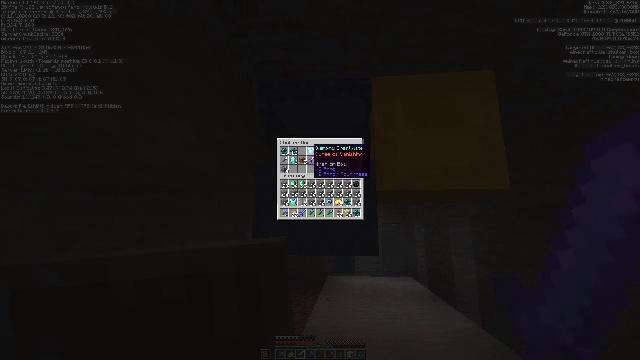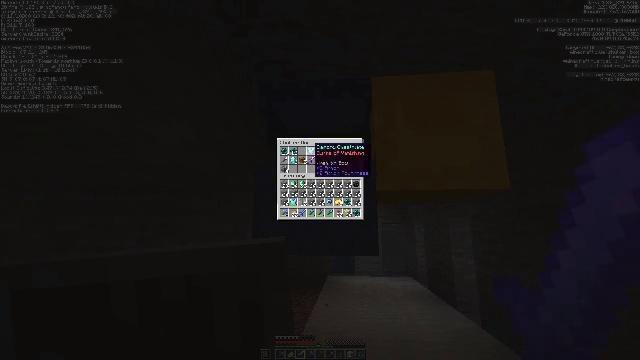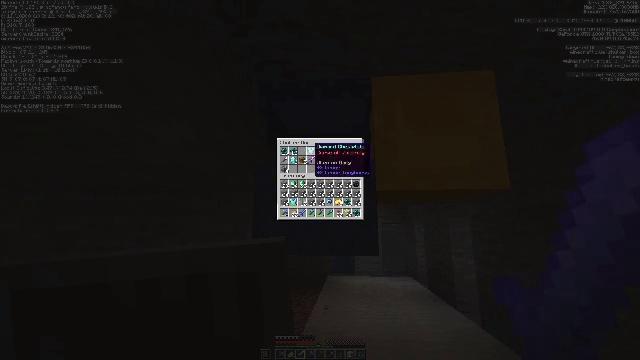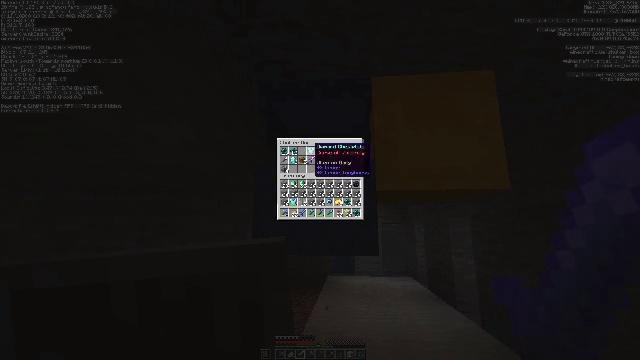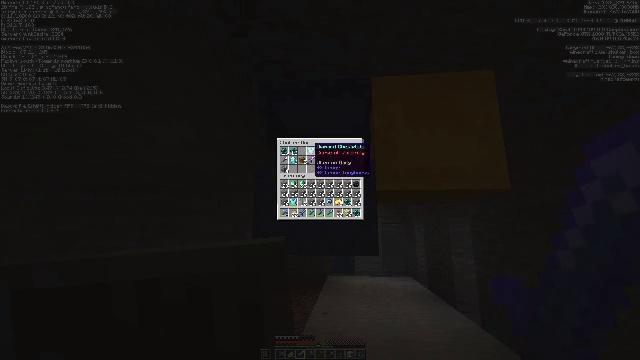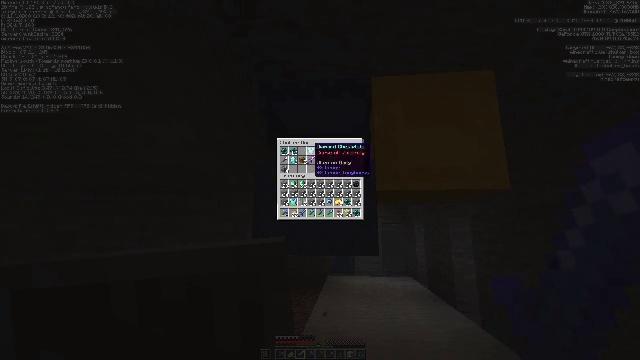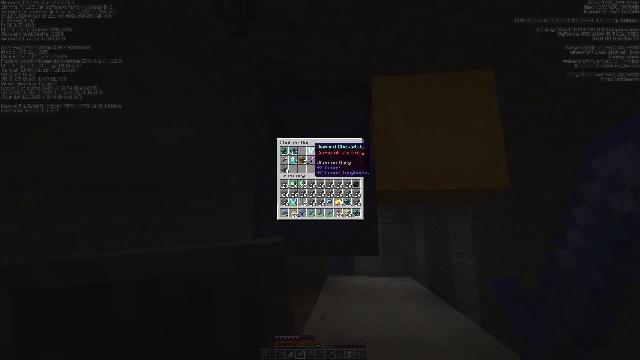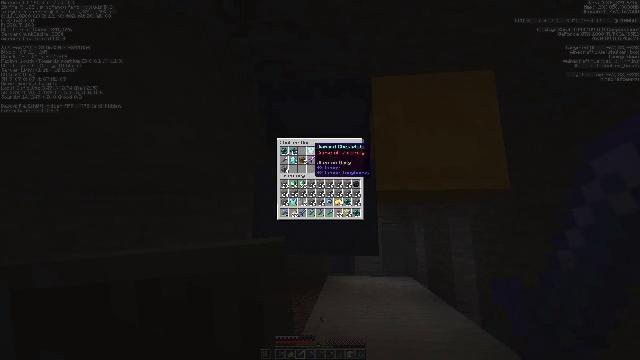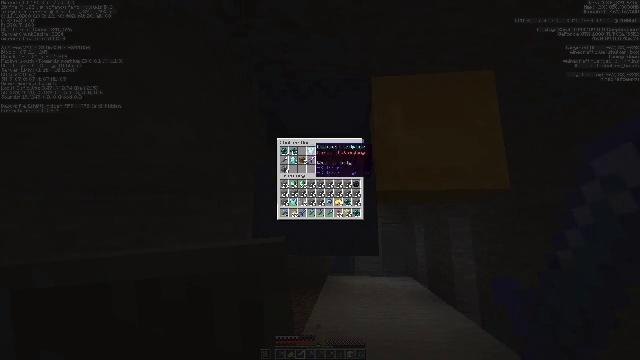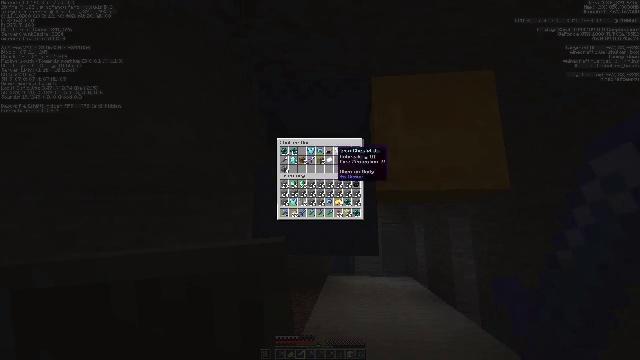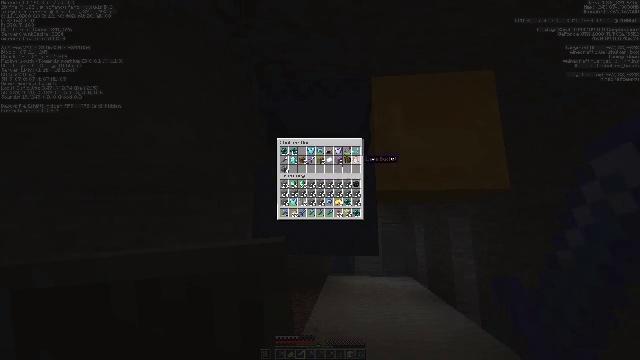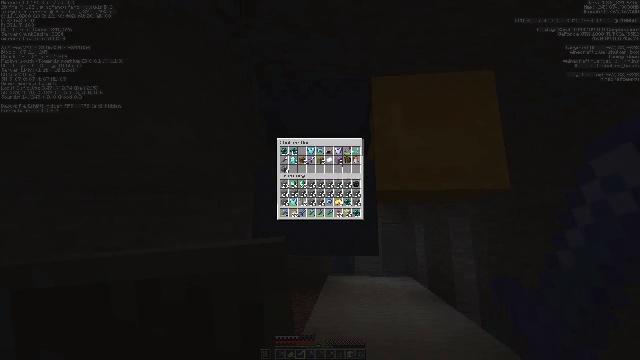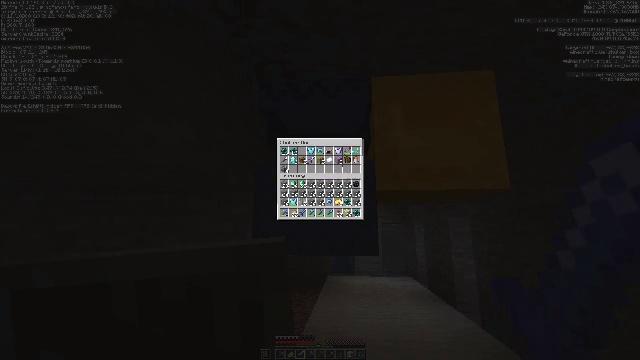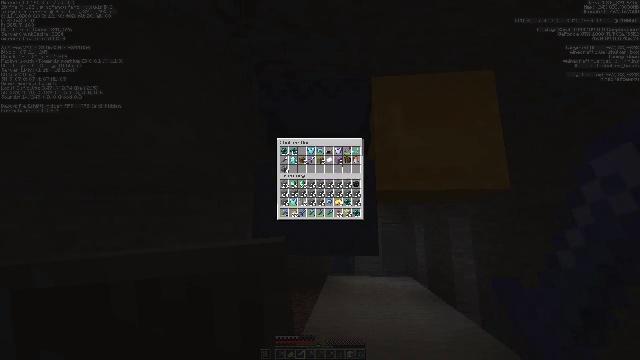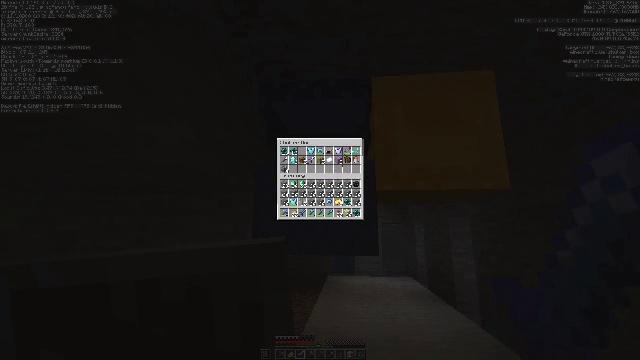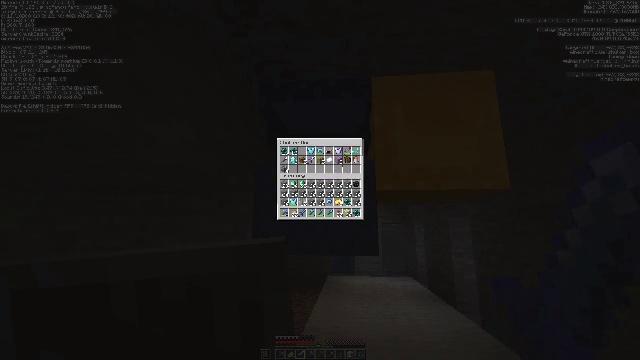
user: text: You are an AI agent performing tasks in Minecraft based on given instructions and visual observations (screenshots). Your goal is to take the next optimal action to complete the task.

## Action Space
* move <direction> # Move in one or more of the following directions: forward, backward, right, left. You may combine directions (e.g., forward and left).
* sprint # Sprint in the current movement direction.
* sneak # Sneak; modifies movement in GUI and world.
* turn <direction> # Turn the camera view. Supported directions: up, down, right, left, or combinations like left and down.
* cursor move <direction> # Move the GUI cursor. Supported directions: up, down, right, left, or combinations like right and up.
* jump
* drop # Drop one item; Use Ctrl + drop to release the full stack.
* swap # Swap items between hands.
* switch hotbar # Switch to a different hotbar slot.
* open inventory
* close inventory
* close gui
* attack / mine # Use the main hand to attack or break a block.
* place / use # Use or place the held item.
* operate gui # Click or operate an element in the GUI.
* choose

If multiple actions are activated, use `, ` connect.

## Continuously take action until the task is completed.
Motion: motion action
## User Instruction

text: craft item air
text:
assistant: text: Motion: no_op
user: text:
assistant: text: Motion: no_op
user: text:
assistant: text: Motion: no_op
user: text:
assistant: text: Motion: no_op
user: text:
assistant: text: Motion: no_op
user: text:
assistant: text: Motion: no_op
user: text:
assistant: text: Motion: no_op
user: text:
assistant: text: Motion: no_op
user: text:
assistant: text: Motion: turn right and down
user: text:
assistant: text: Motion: turn right and down
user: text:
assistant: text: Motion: turn right and down
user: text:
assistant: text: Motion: no_op
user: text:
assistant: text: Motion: no_op
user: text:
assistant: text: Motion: no_op
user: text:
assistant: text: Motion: no_op
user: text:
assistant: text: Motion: no_op
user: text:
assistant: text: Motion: no_op
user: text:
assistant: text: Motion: no_op
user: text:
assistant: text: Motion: no_op
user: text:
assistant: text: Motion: no_op
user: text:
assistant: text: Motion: turn left and up
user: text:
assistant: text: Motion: turn left and up
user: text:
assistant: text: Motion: turn left
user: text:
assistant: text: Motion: no_op
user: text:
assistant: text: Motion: no_op
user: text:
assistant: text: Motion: no_op
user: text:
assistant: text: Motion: turn right
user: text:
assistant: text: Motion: turn right
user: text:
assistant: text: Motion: turn right
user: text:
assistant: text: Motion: no_op